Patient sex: M
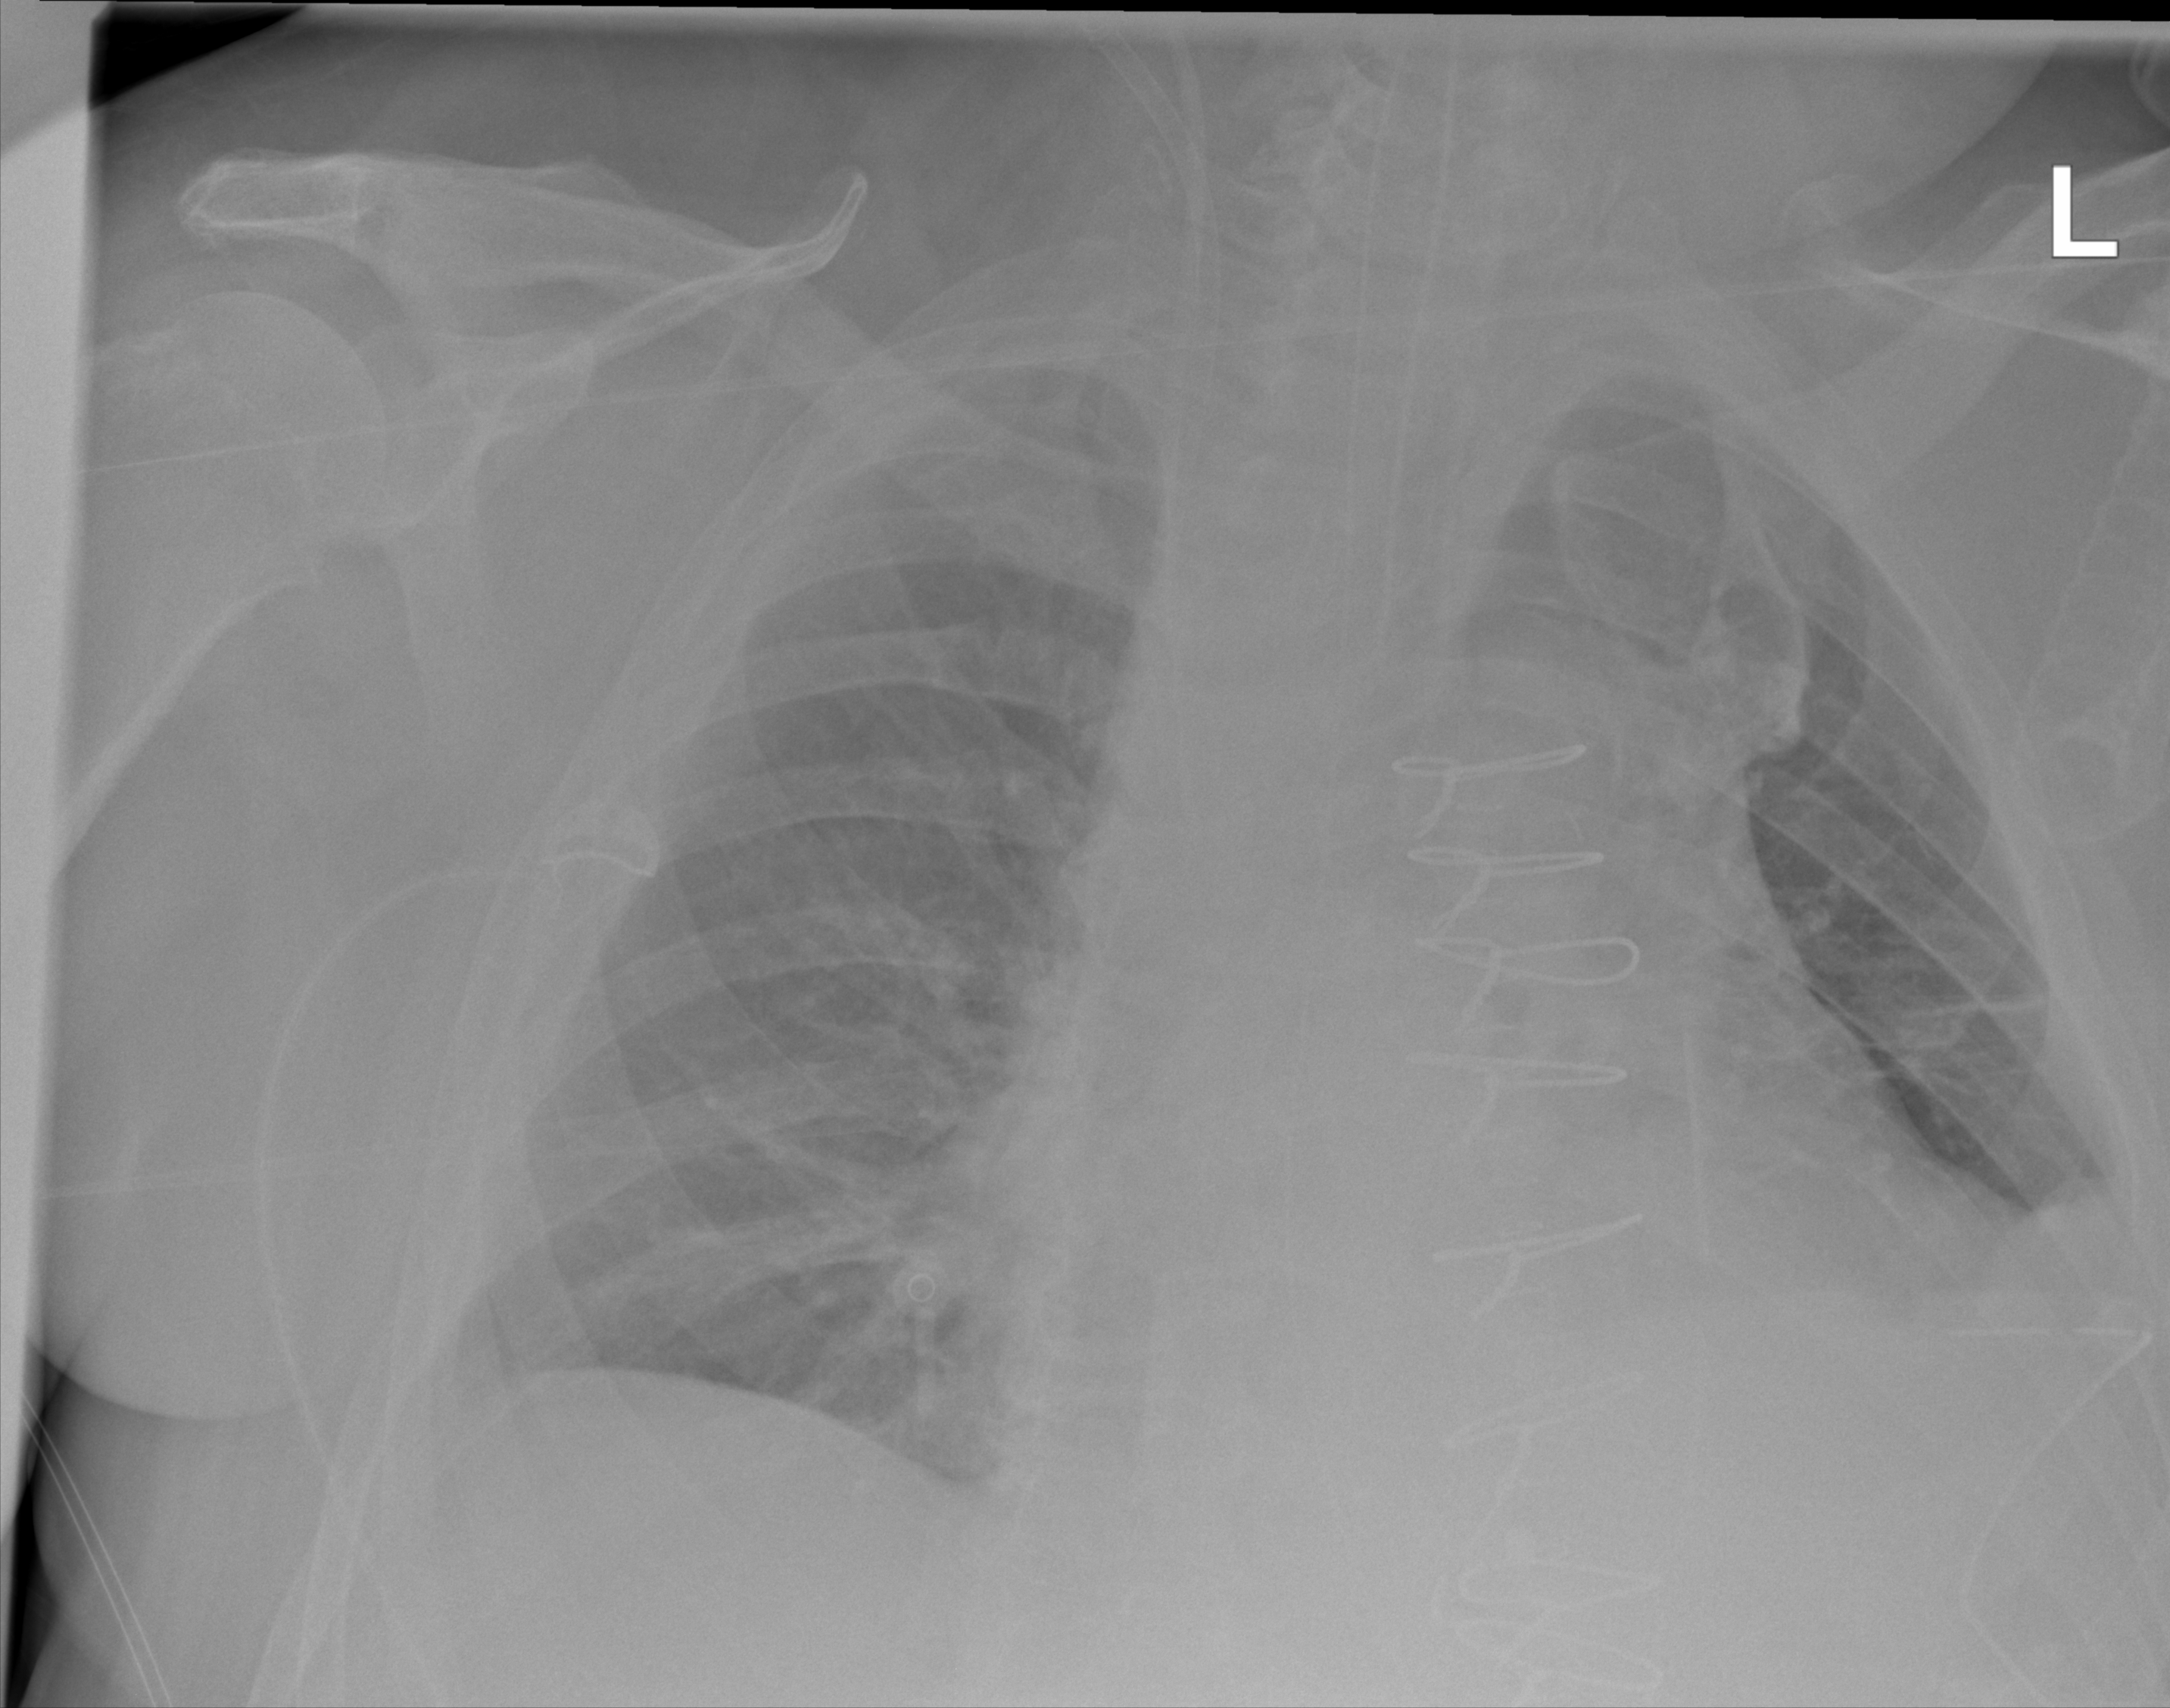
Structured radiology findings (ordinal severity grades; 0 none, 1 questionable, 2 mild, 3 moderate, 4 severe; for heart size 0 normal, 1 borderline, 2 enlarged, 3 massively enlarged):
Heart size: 1
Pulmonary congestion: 0
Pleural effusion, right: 0
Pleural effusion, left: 2
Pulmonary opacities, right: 0
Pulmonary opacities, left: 0
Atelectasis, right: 0
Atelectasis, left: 2